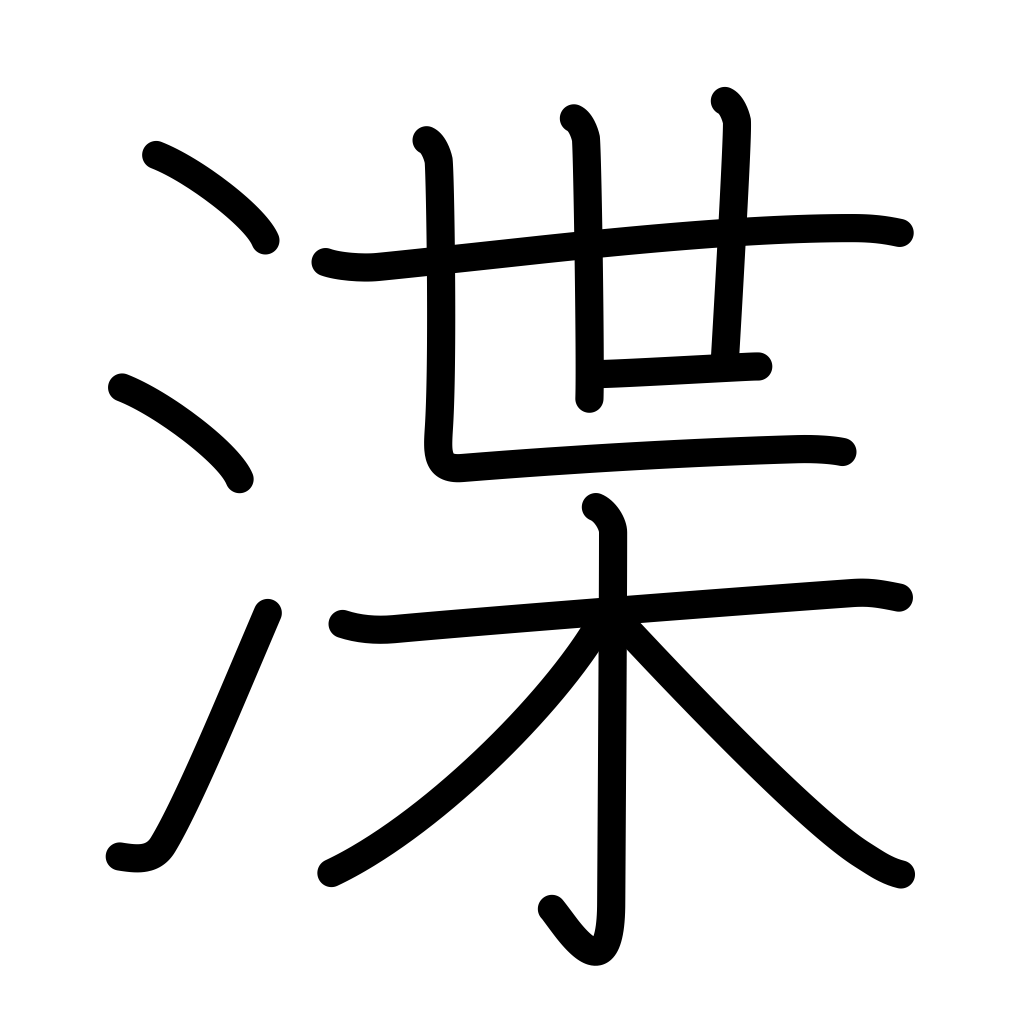
Meaning: dredging, cleaning out